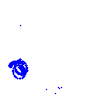
Particle: kaon